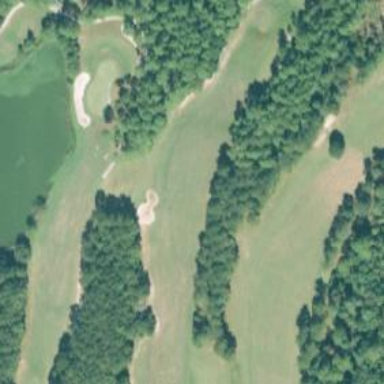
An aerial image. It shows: Golf fairway surrounded by grass.